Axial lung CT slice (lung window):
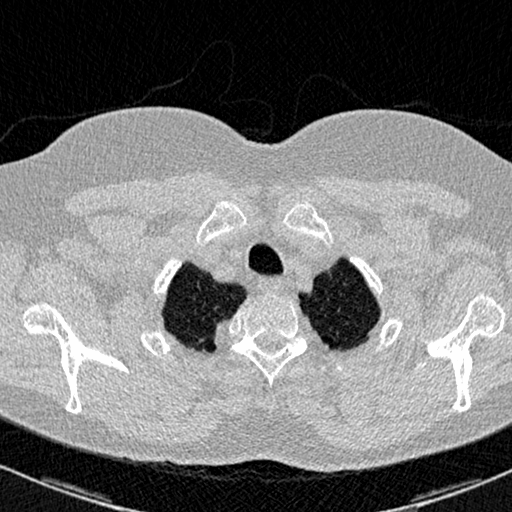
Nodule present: no